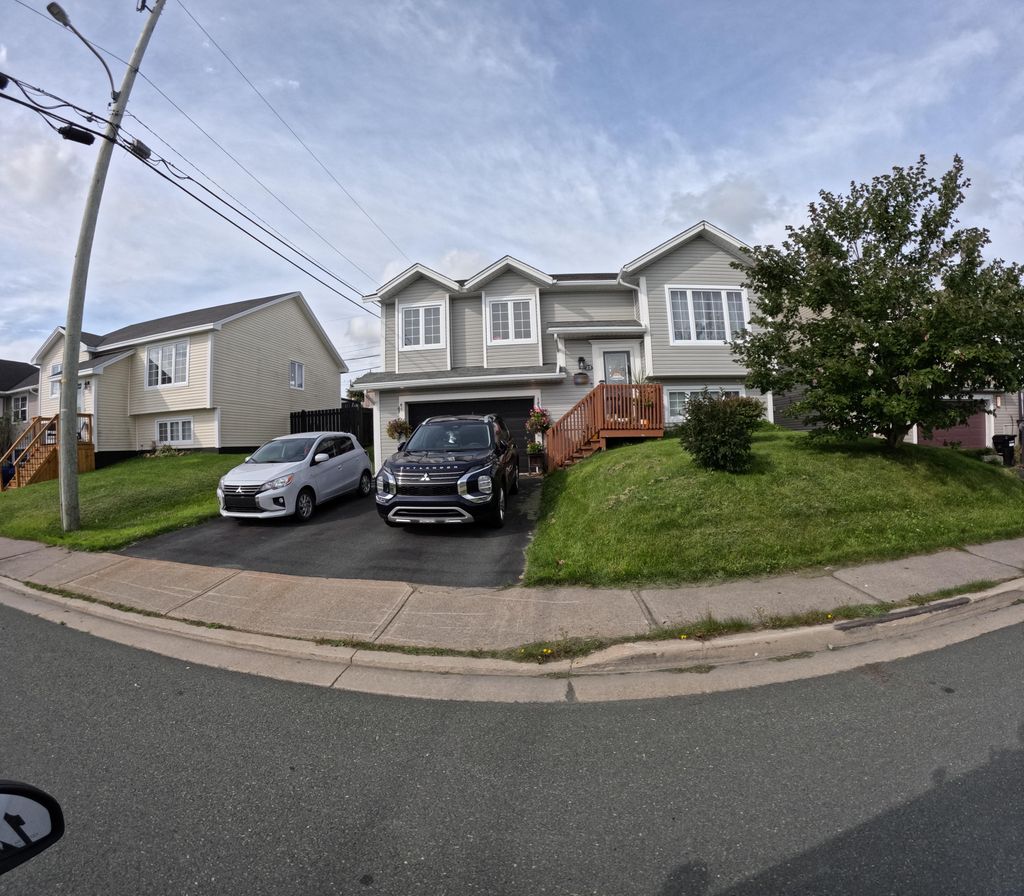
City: st_johns